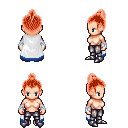
a pixel art fantasy rpg character, female body template, human, light skin, white trimmed cape, metal pants, red short topknot hairstyle, white cloth bandages, metal boots, four views (front, back, left, right), 2x2 character sprite sheet, small pixel art, hard edges, no anti-aliasing